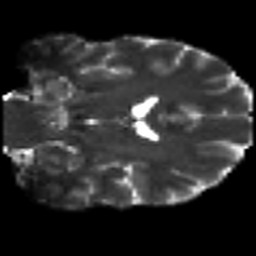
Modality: T2w
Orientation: coronal
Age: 32
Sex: male
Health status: healthy
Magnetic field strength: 3 T
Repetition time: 8.4 s
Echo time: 0.0926 s